Field crop: tomato
Growth stage: 2
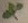
Species: solanum